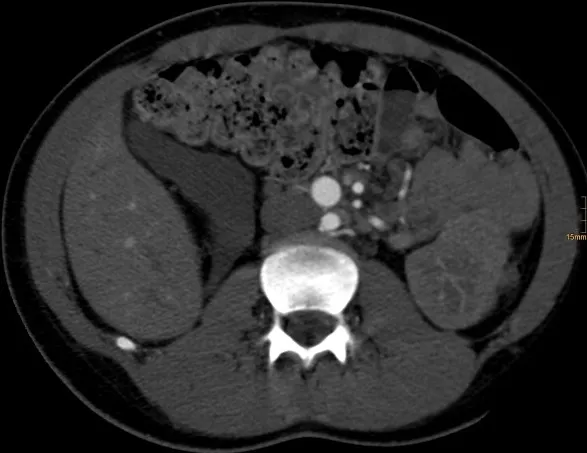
The ostium of the right ovarian artery, branching off the IUA.
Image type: radiology (ct)